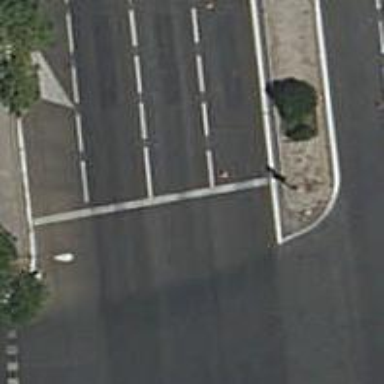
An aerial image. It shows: Primary highway.